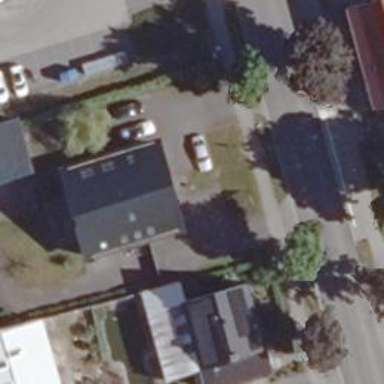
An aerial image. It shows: Driving school.